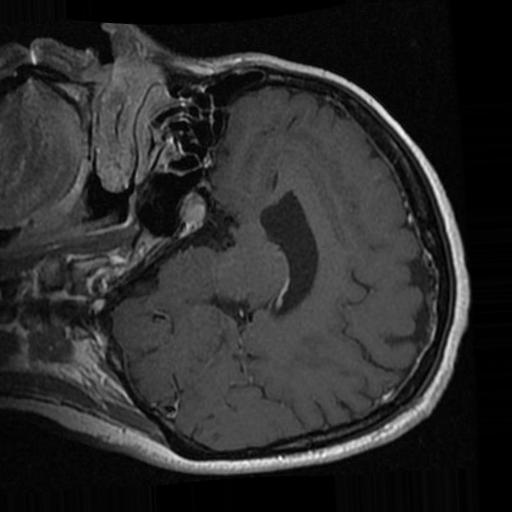
Label: brain_tumor